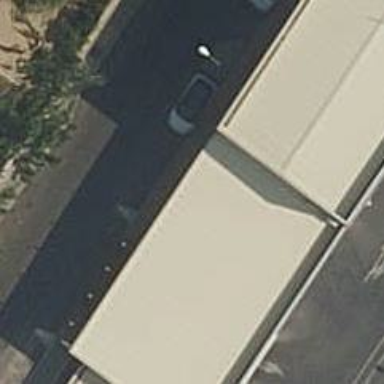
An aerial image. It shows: Parking entrance.